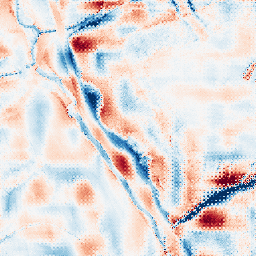
Category: wavelet
Decomposition family: wavelet_dwt
Decomposition parameters: wavelet: sym4
level: 5
Upsampling method: regularized
Upsampling parameters: scale: 2
lambda_reg: 0.1
Upsampling scale: 2